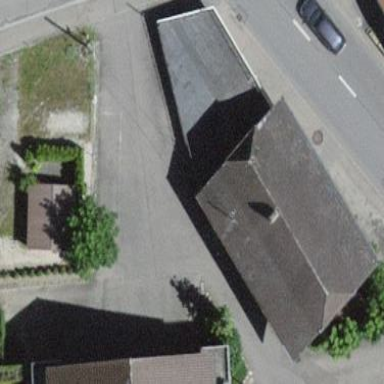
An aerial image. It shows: Industrial building.